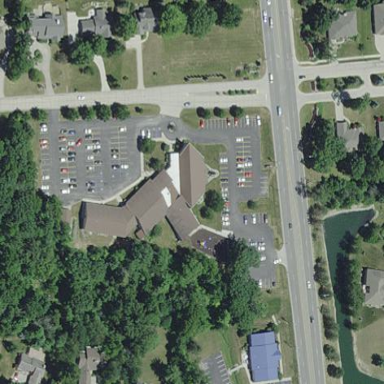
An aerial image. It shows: Building that serves as place of worship.